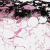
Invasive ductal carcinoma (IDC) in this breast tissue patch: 0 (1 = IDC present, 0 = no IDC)